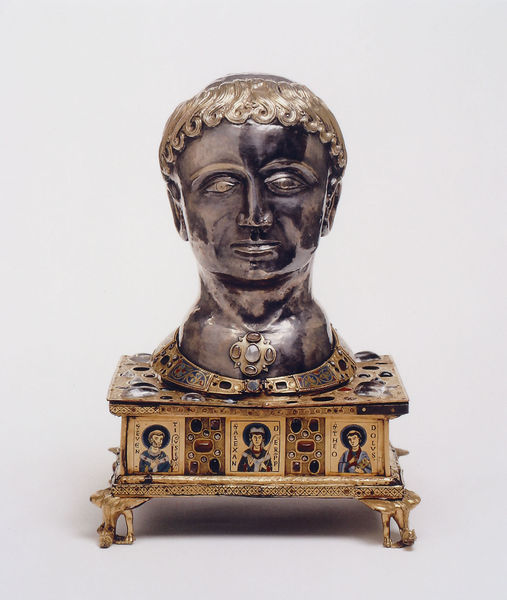
Titel: Alexanderreliquiar
Institution: Brüssel, Musées Royaux d’Art et d’Histoire
Schlagwörter: fuß, kopf, mann, menschen, mund, nase, schmuck, schwarz, blond, augen, falten, gesicht, silber, steine, hals, portrait, gold, haare, augenbrauen, brosche, edelsteine, lippen, locken, ohren, füße, kette, könig, büste, glanz, glänzend, metall, bronze, bemalt, messing, kreuz, kiste, kurz, kasten, antik, griechisch, reif, ständer, heilige, blon, schatulle, email, schrein, kästchen, reliquie, römisch, latein, cäsar, ikonen, kantig, reliquiar, museeum, konstantin, kofp, nase augen, loppen, reliqiuar, kopfreliquar, berziert